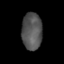
Tissue: lung
Cell type: Endothelial cells
Senescence score: 0.5433
Nuclear area (px): 738
Mean DAPI intensity: 84.161